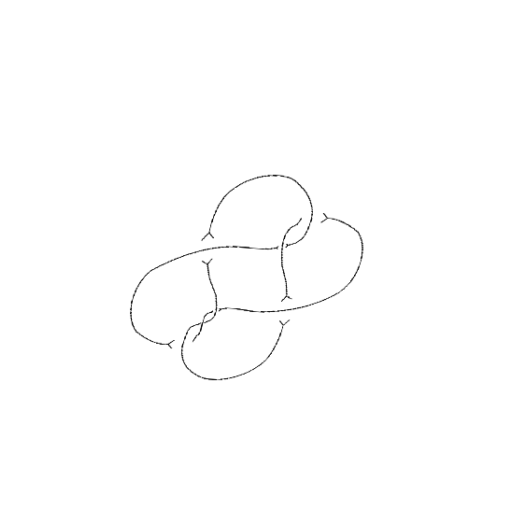
Crossing number: 7